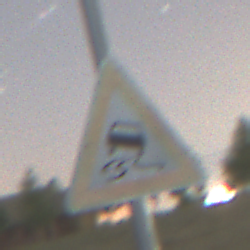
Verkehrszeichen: SchleuderOderRutschgefahr
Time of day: Night
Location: Outdoor (Nature)
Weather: Overcast
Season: NotSpecified
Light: Artificial